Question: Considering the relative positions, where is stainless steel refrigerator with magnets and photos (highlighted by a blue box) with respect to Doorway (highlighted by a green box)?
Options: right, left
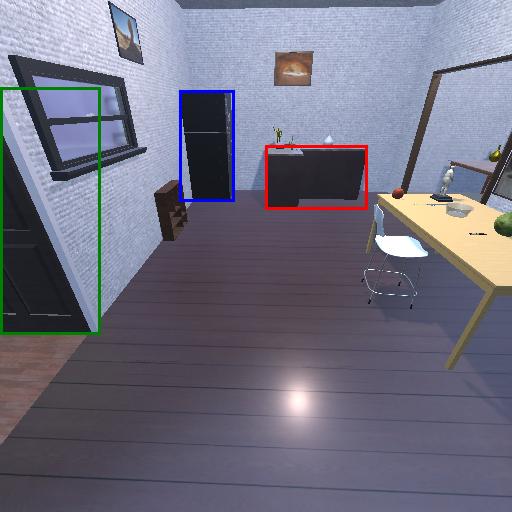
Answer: right